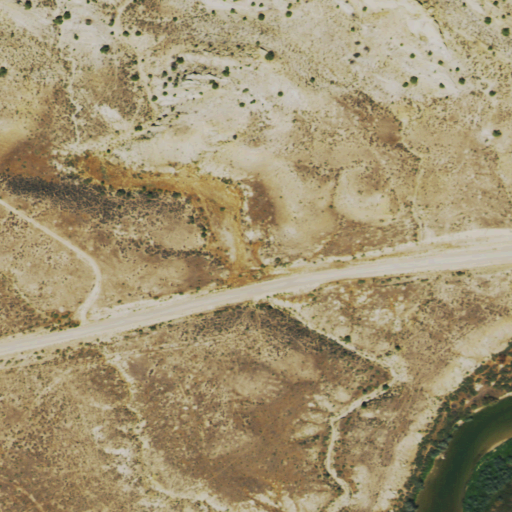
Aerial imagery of valley in Colorado named Coal Gulch containing shrub, open water, and herbaceous wetlands